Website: home-depot
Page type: customer-info-address
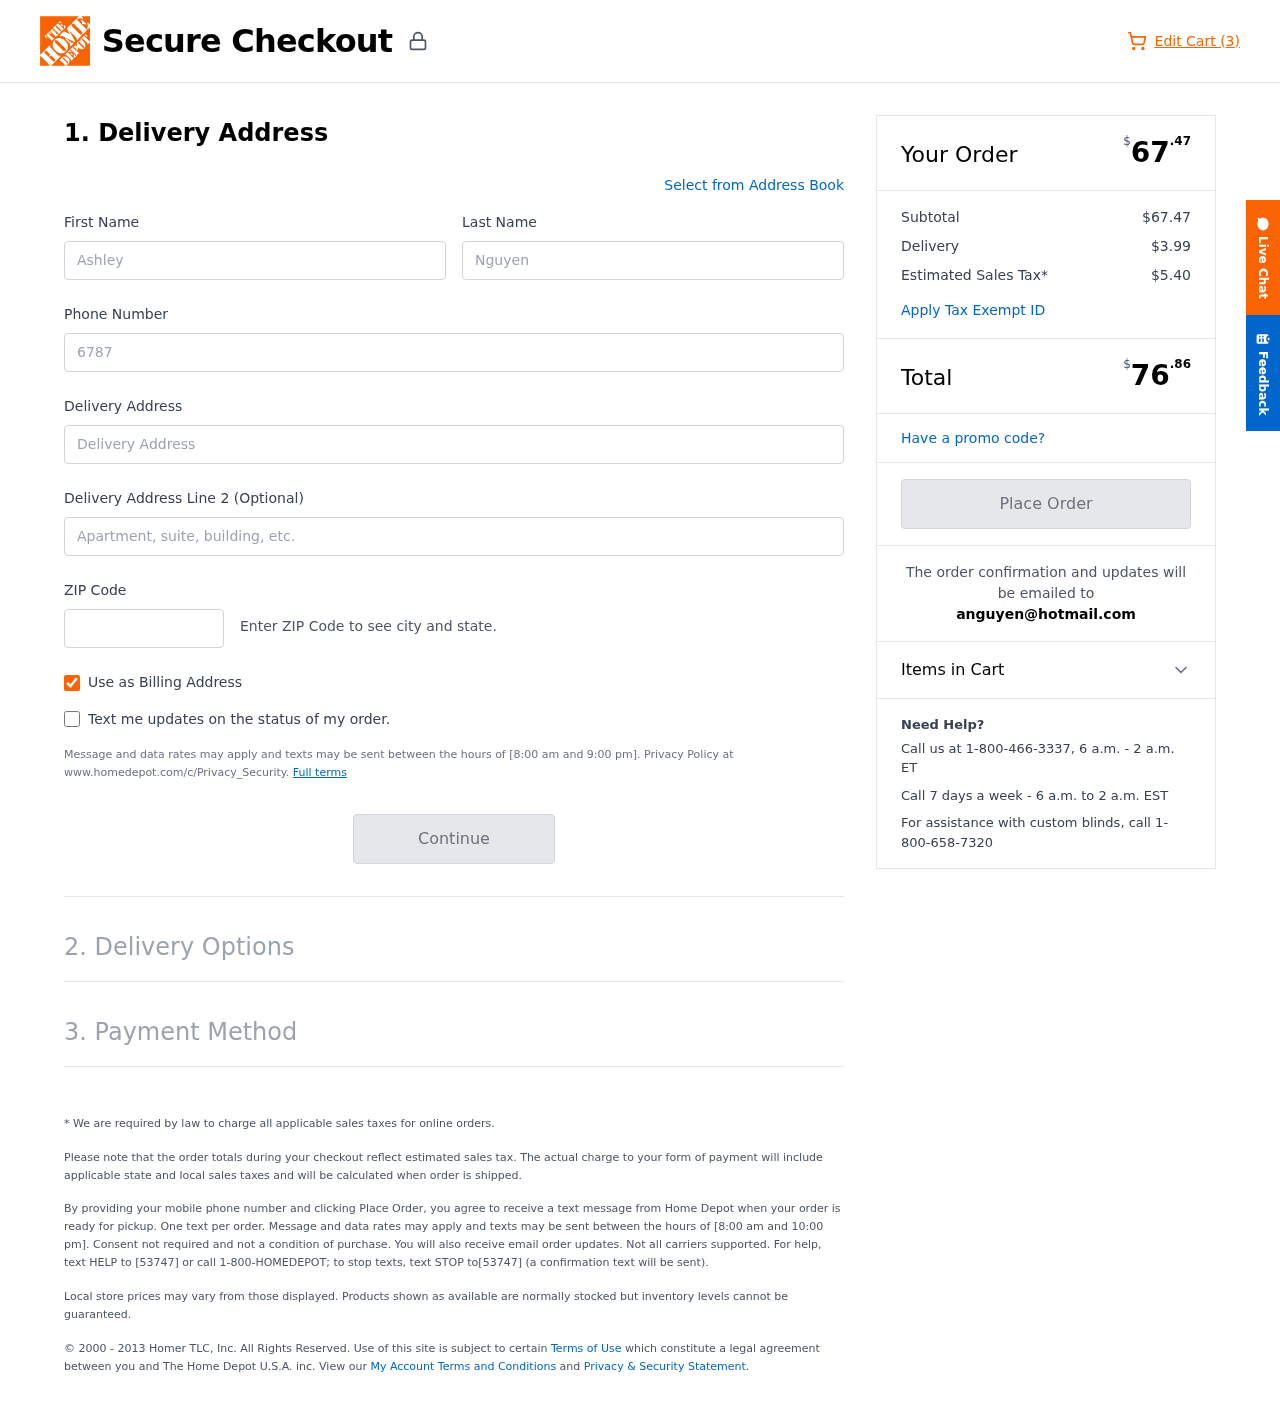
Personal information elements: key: PII_EMAIL
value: anguyen@hotmail.com
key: PII_FIRSTNAME
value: Ashley
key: PII_LASTNAME
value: Nguyen
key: PII_PHONE
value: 6787028111
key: PII_POSTCODE
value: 51274
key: PII_STREET
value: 3342 Tracy Path
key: PII_STREET2
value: Suite 734
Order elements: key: ORDER_NUM_ITEMS
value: Edit Cart (3)
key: ORDER_SUBTOTAL_HEADER
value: $67.47
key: ORDER_SUBTOTAL
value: $67.47
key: ORDER_SHIPPING_COST
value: $3.99
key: ORDER_TAX
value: $5.40
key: ORDER_TOTAL2
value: $76.86